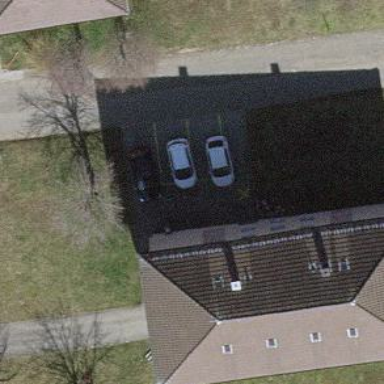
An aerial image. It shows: Hipped-roof building with apartments.